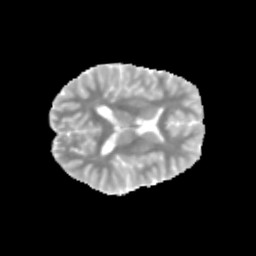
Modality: MD
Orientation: axial
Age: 12
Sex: male
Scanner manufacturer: siemens
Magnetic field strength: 3 T
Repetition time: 3.8 s
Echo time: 0.07 s